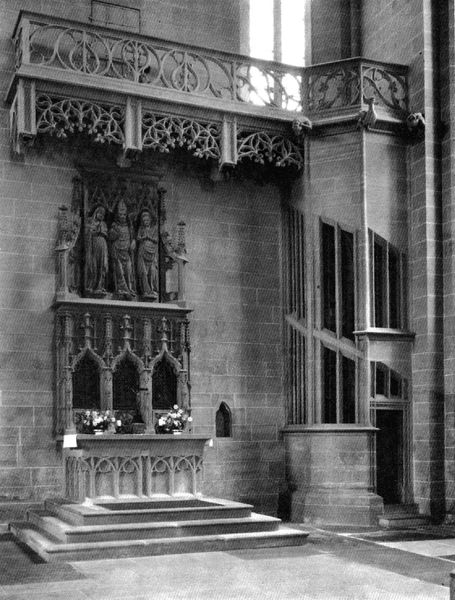
Titel: Erfurt, Severikirche, Severusaltar
Standort: Erfurt, St-Severi-Kirche (EU - D - Thüringen)
Schlagwörter: weiß, menschen, blumen, fenster, schmuck, schwarz, wand, steine, kirche, skulptur, mauer, empore, figuren, treppe, treppen, verzierung, stuck, aufgang, geländer, stufen, lichteinfall, foto, fotografie, fugen, nische, glaube, balustrade, schwarzweiss, altar, photo, heilig